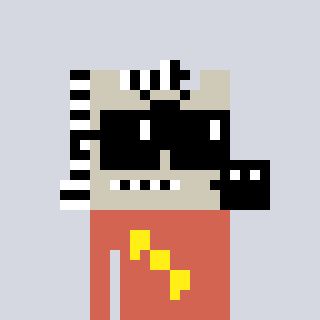
a pixel art character with square black sunglasses, a zebra-shaped head and a peachy-colored body on a cool background